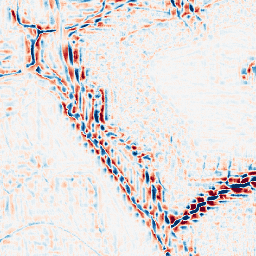
Category: wavelet
Decomposition family: wavelet_reverse_biorthogonal
Decomposition parameters: wavelet: rbio2.4
level: 3
Upsampling method: fft_zeropad
Upsampling parameters: scale: 4
Upsampling scale: 4